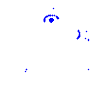
Particle: kaon